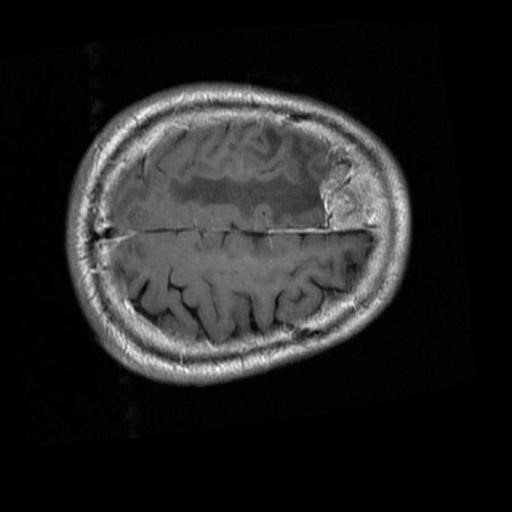
Label: brain_menin